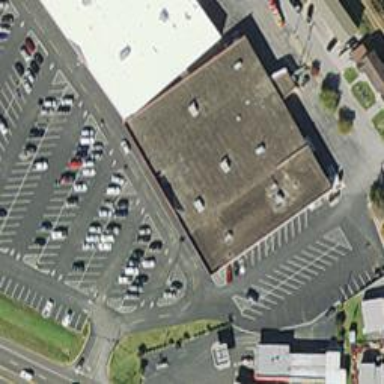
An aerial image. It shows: Retail building.